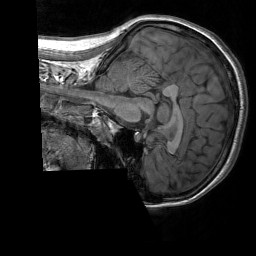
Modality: T1w
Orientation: sagittal
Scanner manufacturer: siemens
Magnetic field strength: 3 T
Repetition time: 1.76 s
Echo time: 0.0022 s